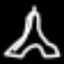
Label: The Eiffel Tower